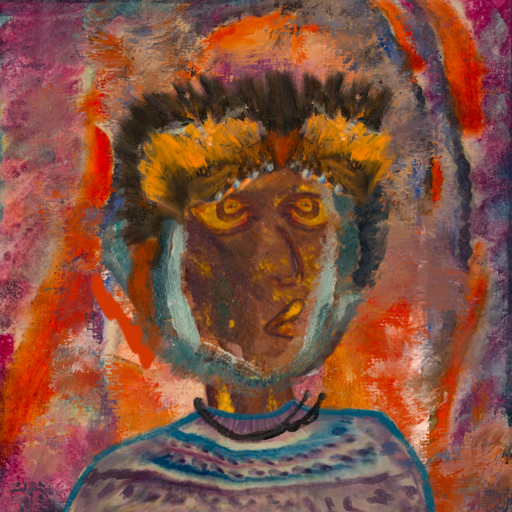
Background: Experience, Head And Neck Side: Comrade, Face Side: Comrade, Bust: HillGirl, Hair Side: Boggyland, Head Accessory: Gypsy_Queen, Second Necklace: Blank, Necklace: Orphan, Baby: Blank